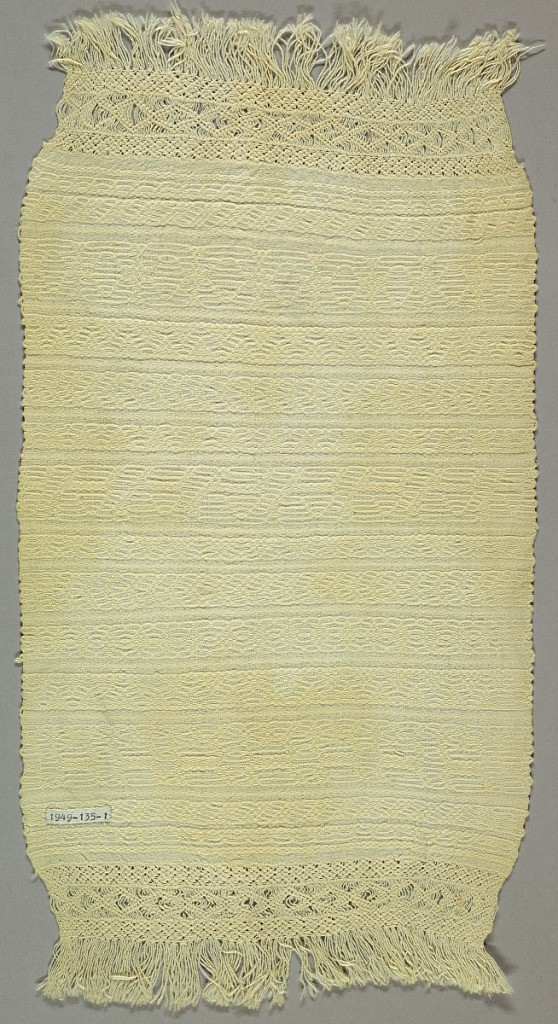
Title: Textile
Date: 19th century
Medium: cotton Technique: plain weave
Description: Small sampler consisting of horizontal stripes in various designs. Fringes on both ends.